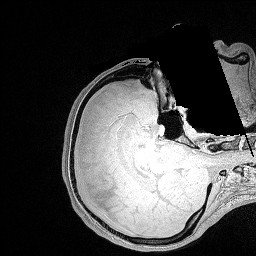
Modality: FLASH
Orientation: axial
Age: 24
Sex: female